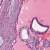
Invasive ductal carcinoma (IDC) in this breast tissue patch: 1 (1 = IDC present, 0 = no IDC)